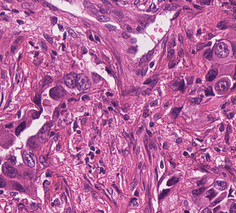
Tumor epithelial tissue: yes
Tumor-associated stroma tissue: yes
Normal tissue: no